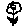
Label: flower